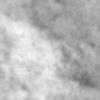
Label: no_change